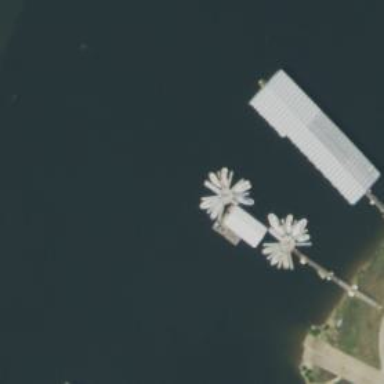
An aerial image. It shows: Man-made pier.